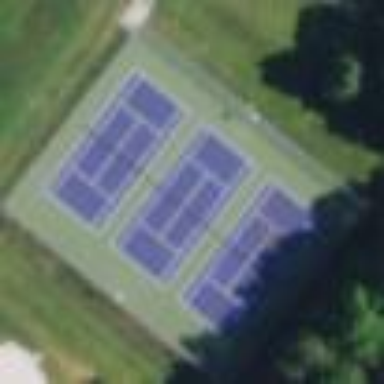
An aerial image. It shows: Tennis court on pitch.